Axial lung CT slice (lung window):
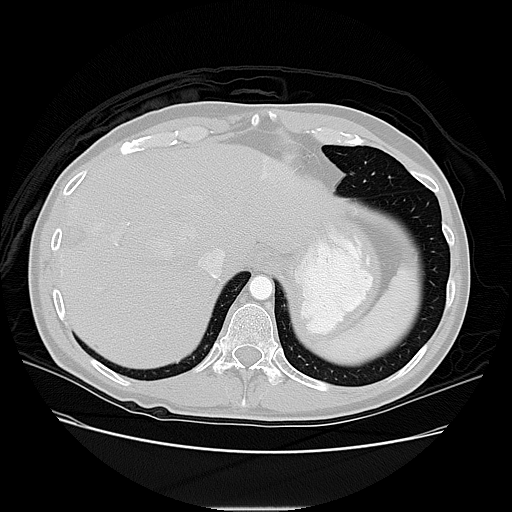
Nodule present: no